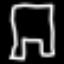
Label: pants